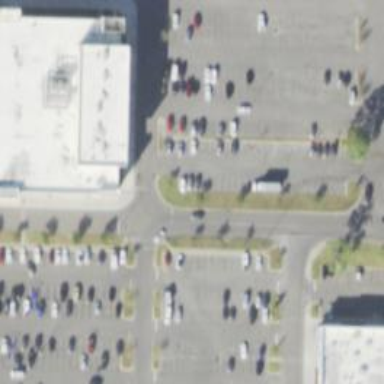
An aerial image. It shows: Parking space is available.